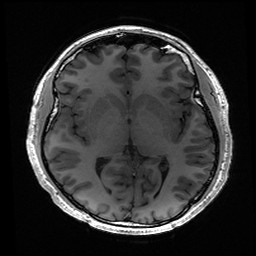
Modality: T1w
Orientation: sagittal